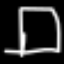
Label: square